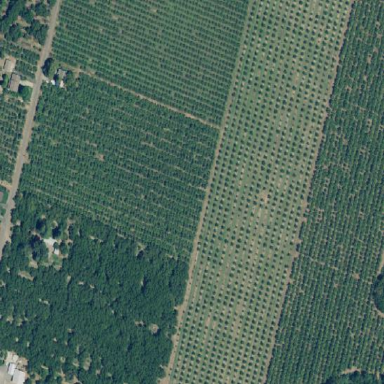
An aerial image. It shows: Orchard.